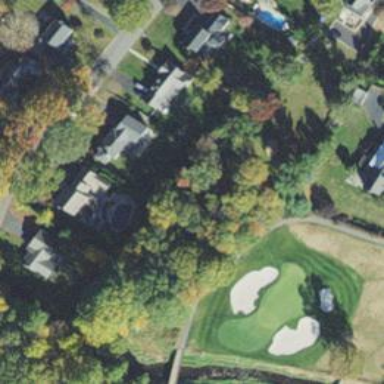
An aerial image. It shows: Pathway for golfing.